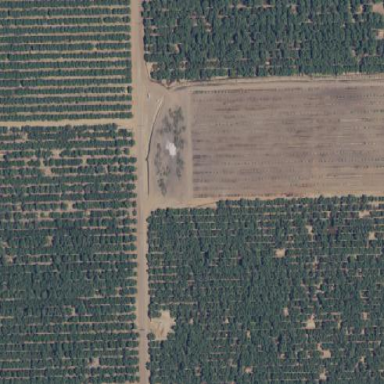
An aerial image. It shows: Orchard.